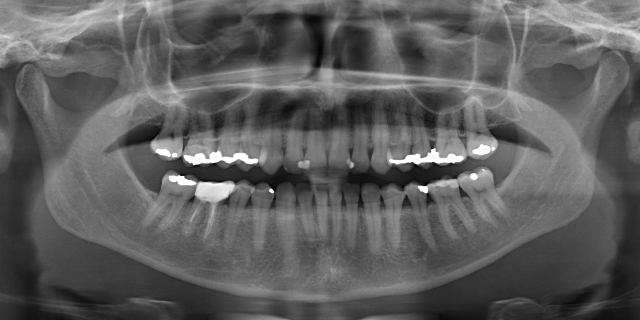
adult